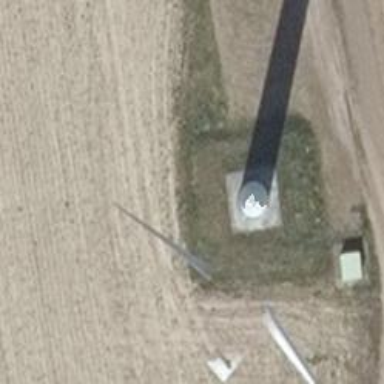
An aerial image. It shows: Wind generator powered by horizontal-axis wind turbine.